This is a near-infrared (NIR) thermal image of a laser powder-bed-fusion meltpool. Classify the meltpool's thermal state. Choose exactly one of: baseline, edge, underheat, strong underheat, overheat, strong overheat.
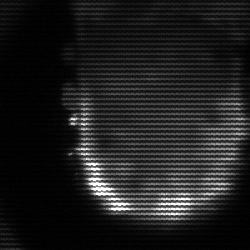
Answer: baseline